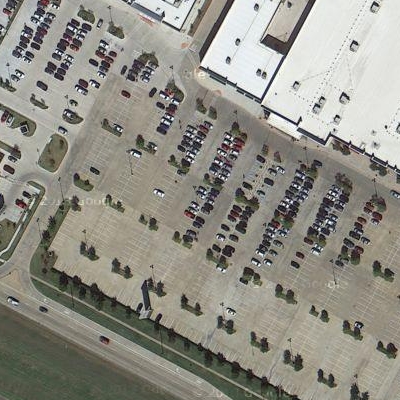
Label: Parking